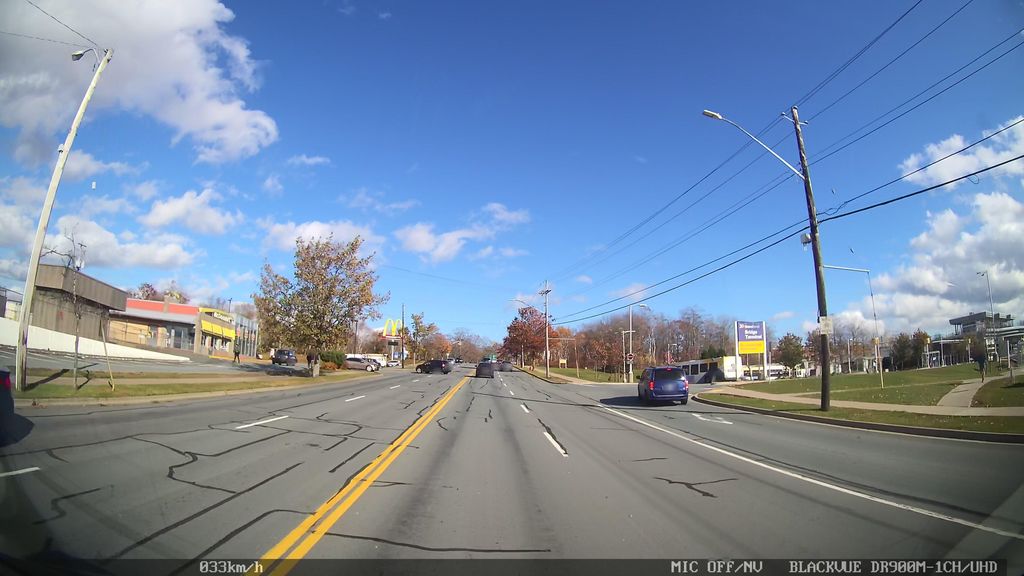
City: halifax